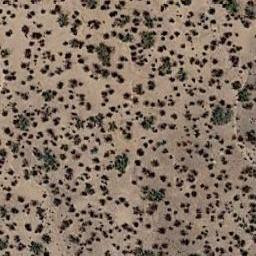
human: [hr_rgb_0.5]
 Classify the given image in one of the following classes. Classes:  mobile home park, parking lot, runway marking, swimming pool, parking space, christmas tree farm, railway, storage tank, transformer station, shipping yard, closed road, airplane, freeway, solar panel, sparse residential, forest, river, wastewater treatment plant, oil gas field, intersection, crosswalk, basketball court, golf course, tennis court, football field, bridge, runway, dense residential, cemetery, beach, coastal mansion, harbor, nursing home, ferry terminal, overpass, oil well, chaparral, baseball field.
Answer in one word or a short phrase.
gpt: chaparral